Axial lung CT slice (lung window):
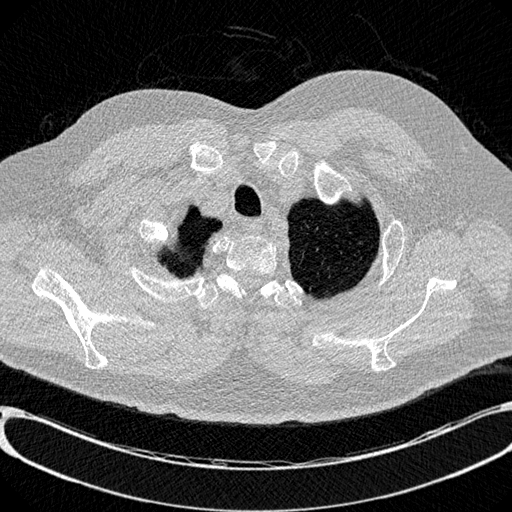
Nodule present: no